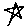
Label: star